Field crop: maize
Growth stage: 2
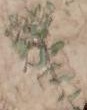
Species: convolvulus